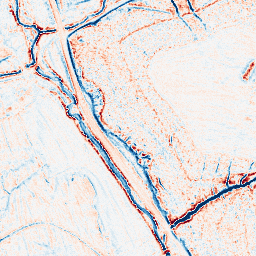
Category: edge_preserving
Decomposition family: anisotropic_diffusion
Decomposition parameters: iterations: 10
kappa: 10
gamma: 0.15
Upsampling method: sinc_hamming
Upsampling parameters: scale: 2
kernel_size: 16
Upsampling scale: 2